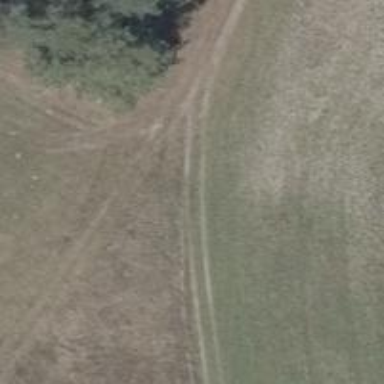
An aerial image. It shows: Hunting stand.